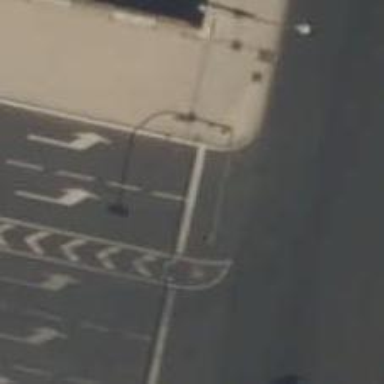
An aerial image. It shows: Road with traffic signals.